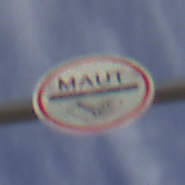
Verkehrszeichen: MautflichtigeStrecke
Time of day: MorningAfternoon
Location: Outdoor (Suburban)
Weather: PartlyCloudy
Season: NotSpecified
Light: Natural